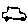
Label: car